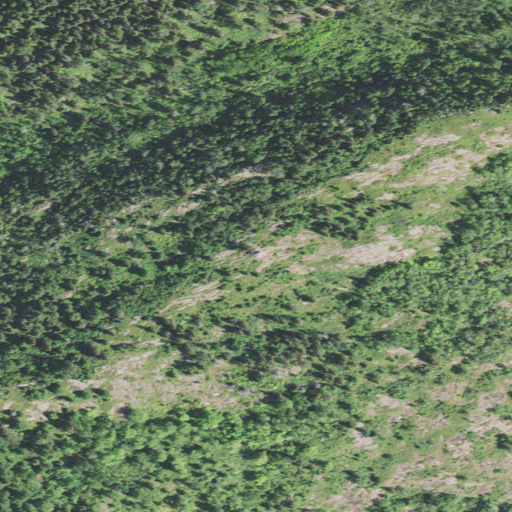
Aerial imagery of mountain in Michigan named Mount Ojibway containing mixed forest, shrub, deciduous forest, and evergreen forest